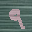
Label: 9